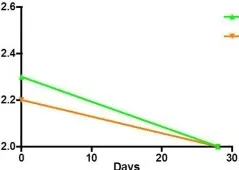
Copy number variation (CNV).
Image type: chart (chart)